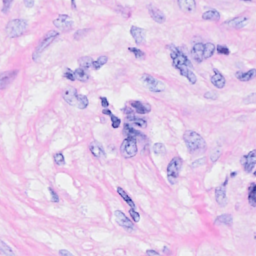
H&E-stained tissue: Breast